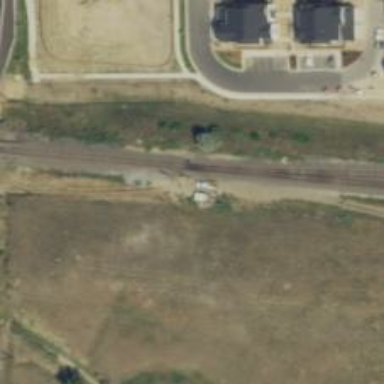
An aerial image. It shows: Railway spur junction.